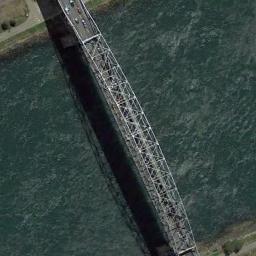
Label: bridge